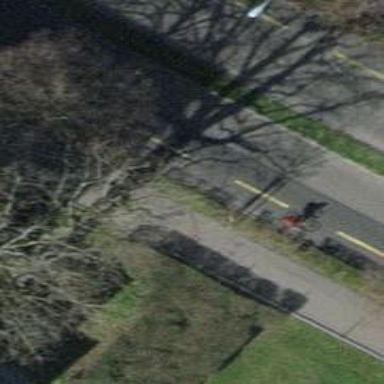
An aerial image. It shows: Avenue lined with trees.